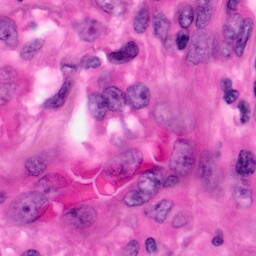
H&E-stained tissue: Pancreatic